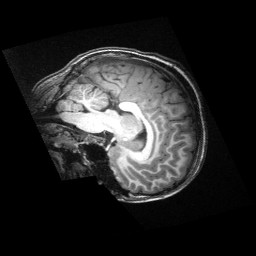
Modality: T1w
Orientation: sagittal
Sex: male